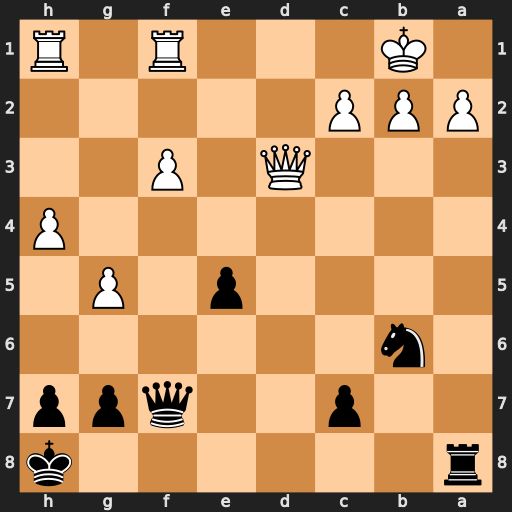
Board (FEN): r6k/2p2qpp/1n6/4p1P1/7P/3Q1P2/PPP5/1K3R1R
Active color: b
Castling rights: -
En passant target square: -
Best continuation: Qxa2+ Kc1 Nc4 Qxc4 Qxc4